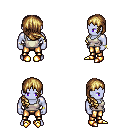
a pixel art fantasy rpg character, male body template, dark elf, purple skin, white pirate shirt, gold greaves, blonde right-swept hairstyle, bracelets, gold boots, four views (front, back, left, right), 2x2 character sprite sheet, small pixel art, hard edges, no anti-aliasing